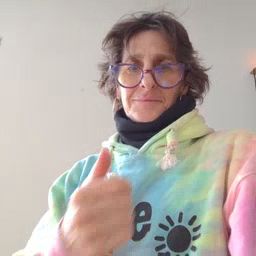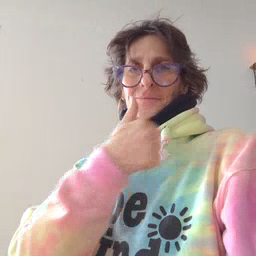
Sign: any